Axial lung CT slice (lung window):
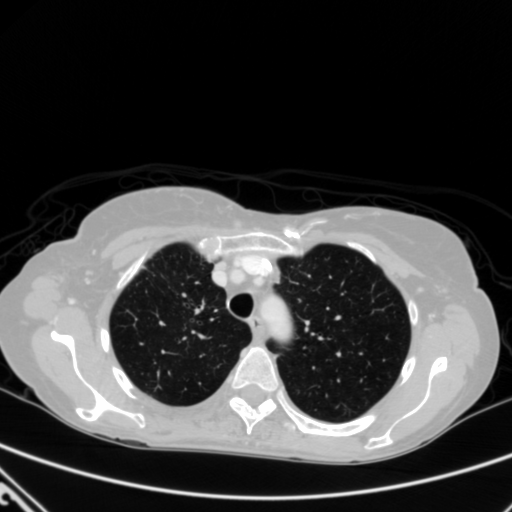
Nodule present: no